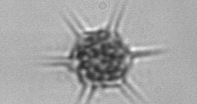
Label: Dictyocha